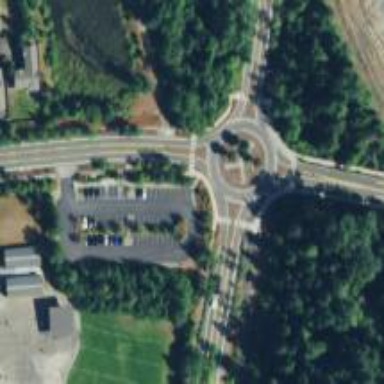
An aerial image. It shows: Tertiary road leading to roundabout junction.